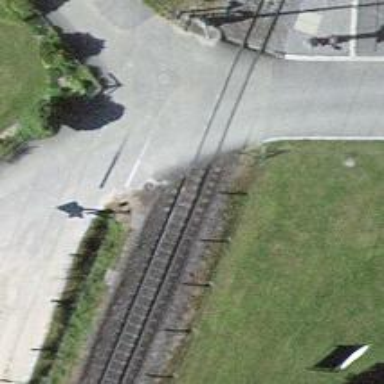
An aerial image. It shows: Railway signal.